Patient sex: M
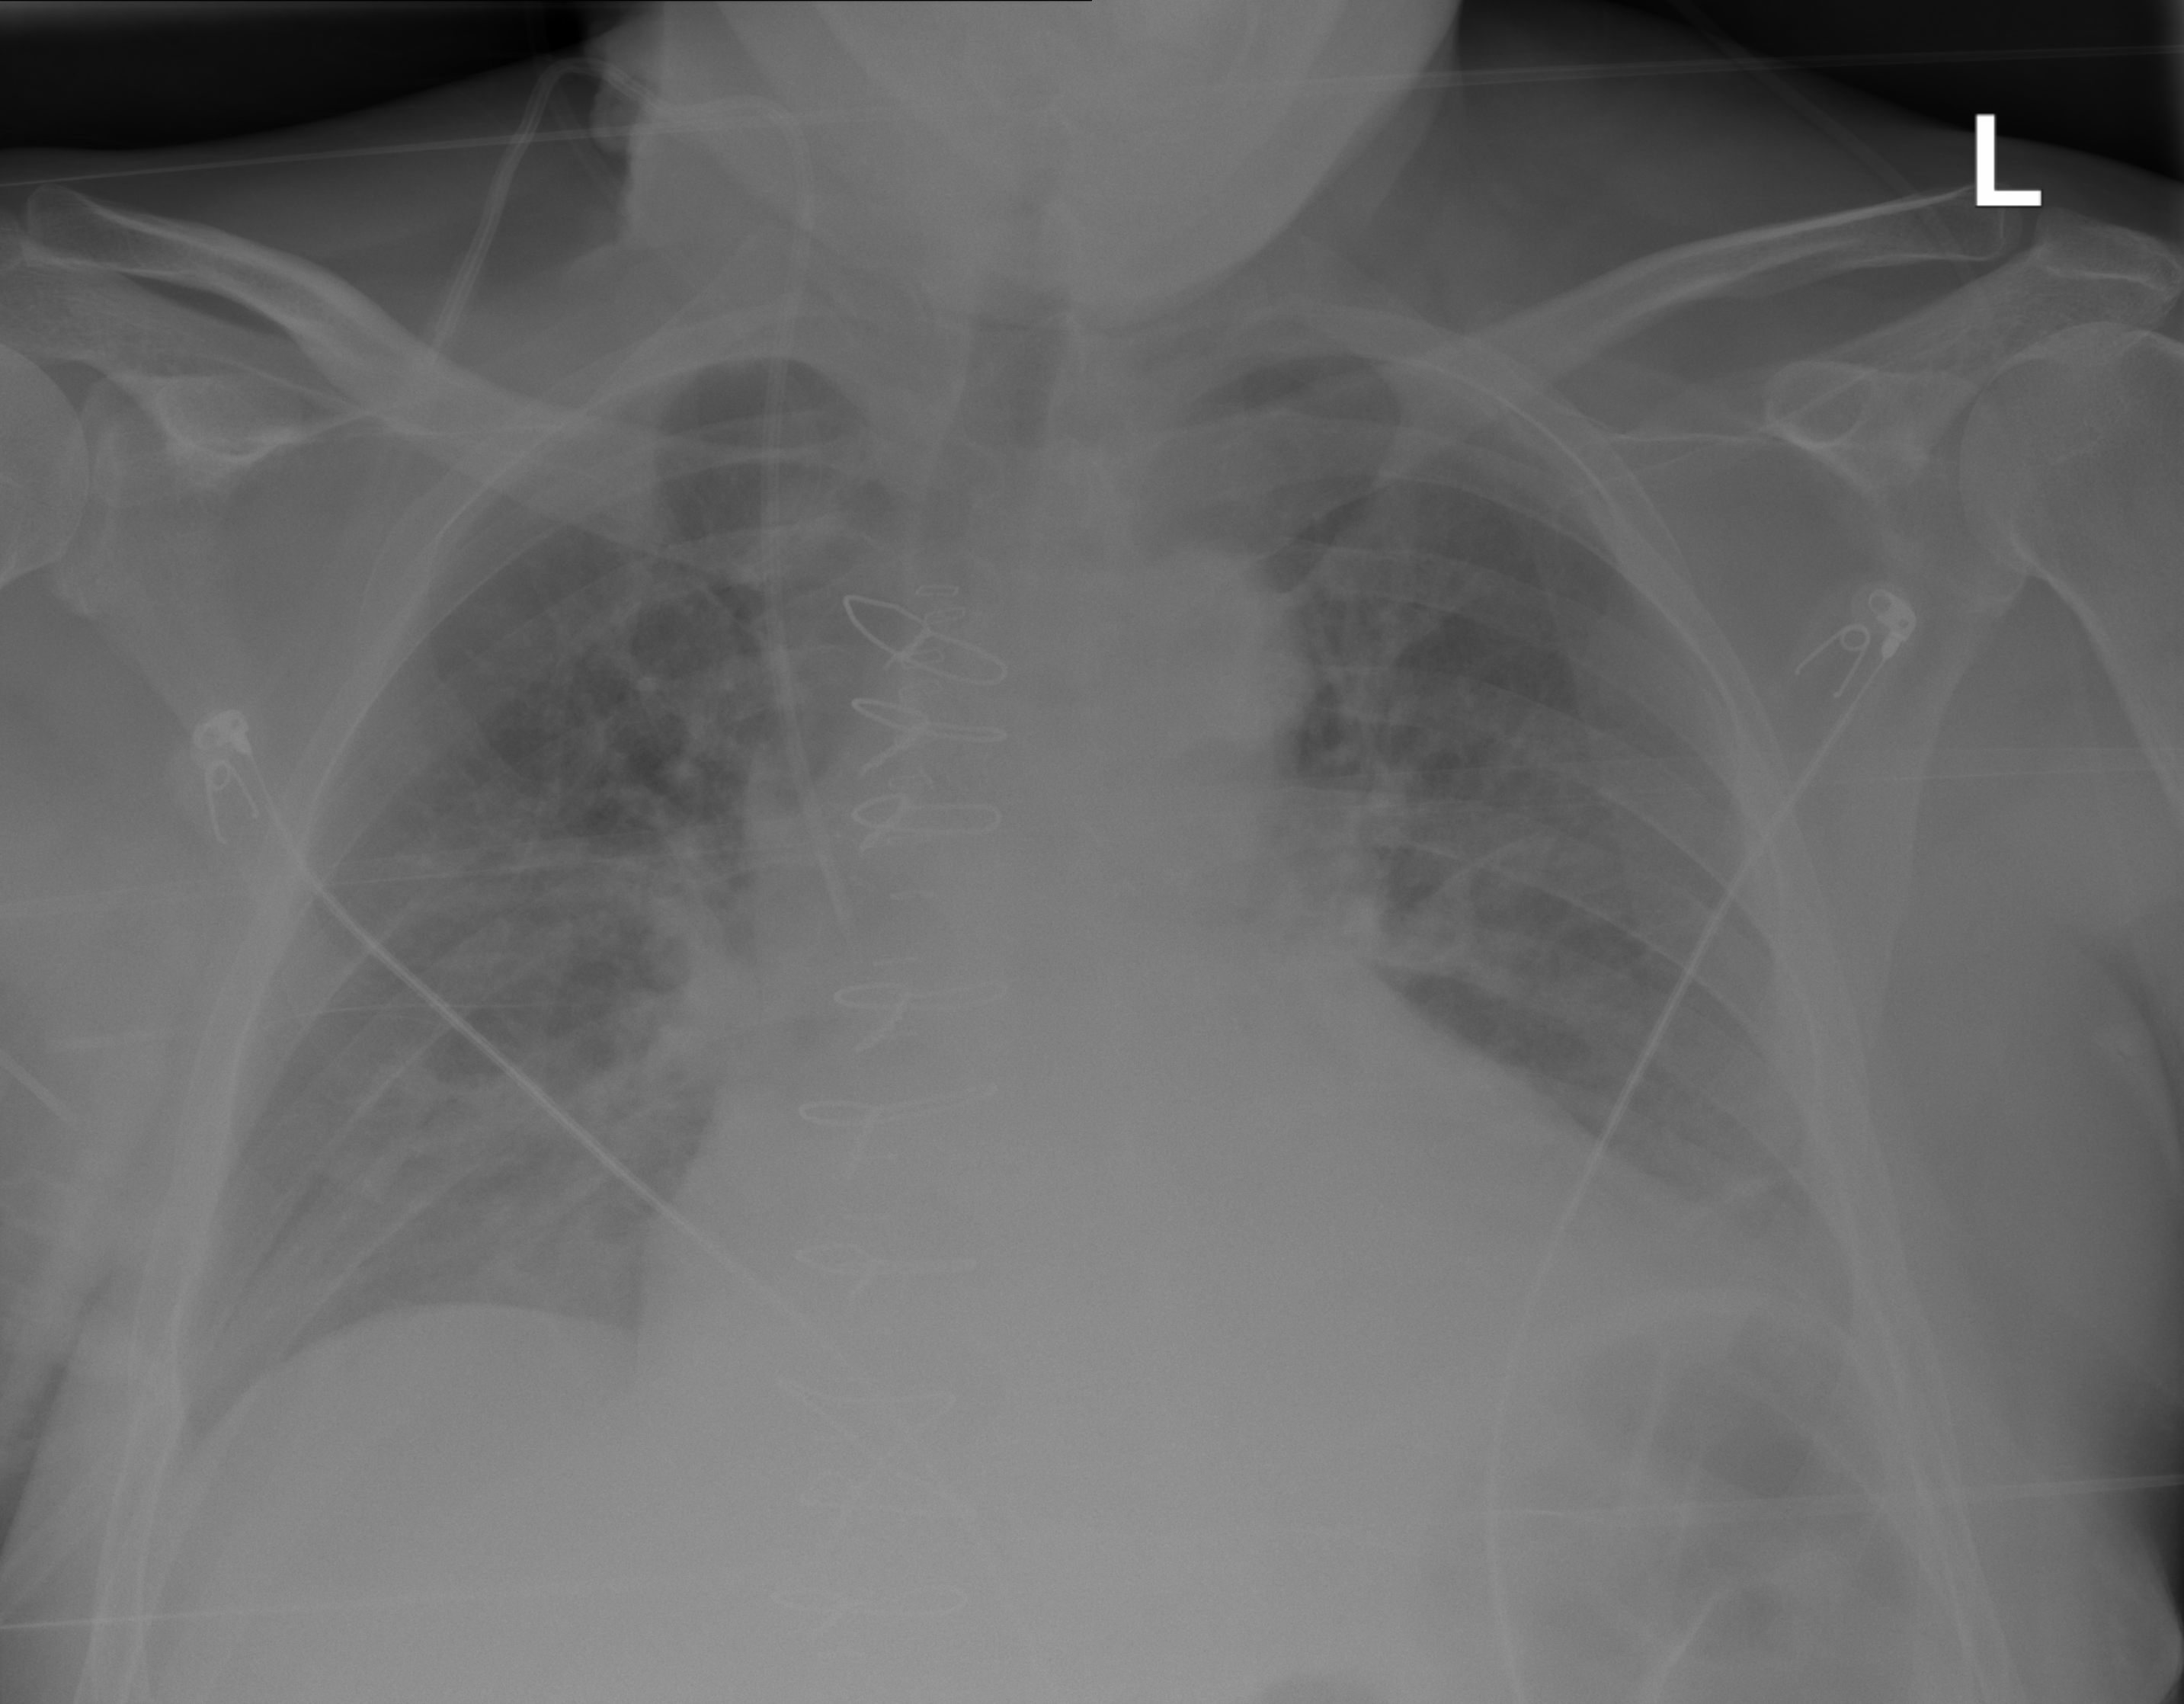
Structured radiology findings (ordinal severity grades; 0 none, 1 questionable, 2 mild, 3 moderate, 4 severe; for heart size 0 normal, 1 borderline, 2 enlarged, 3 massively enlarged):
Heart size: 2
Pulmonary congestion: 0
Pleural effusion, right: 2
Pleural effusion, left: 2
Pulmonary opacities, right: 0
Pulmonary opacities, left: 0
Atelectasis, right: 0
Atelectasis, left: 2